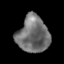
Tissue: lung
Cell type: T cells
Senescence score: 0.1555
Nuclear area (px): 1132
Mean DAPI intensity: 113.376